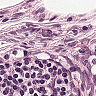
Metastatic tissue present: no